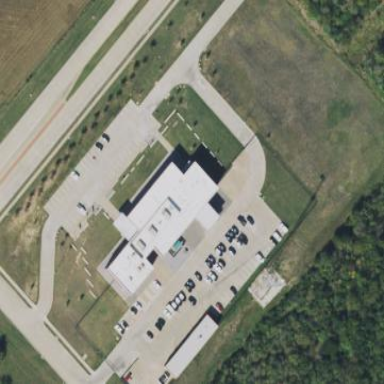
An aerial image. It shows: Police building.